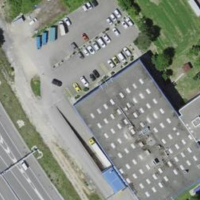
EUNIS habitat code: 54
Species observed at this site:
Salvia pratensis